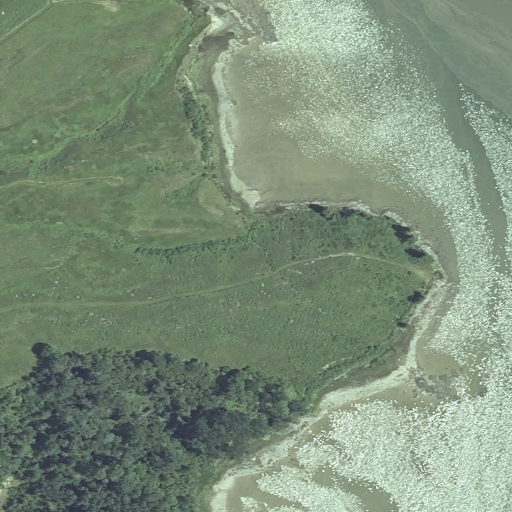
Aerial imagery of cape in Maine named Foss Point containing grassland, open water, herbaceous wetlands, deciduous forest, woody wetlands, barren land, pasture, and evergreen forest